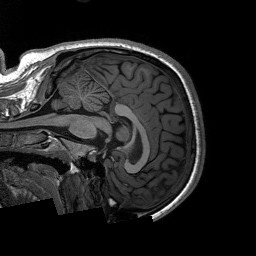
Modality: T1w
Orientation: sagittal
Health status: ill
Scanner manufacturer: siemens
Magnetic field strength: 3 T
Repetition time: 2.3 s
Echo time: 0.00226 s